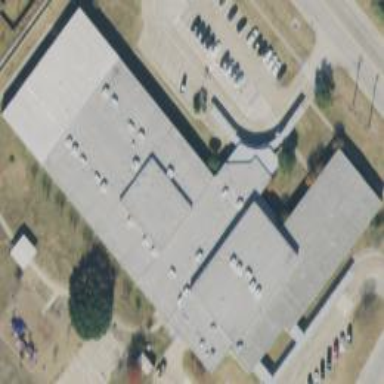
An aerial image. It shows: School building.